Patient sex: F
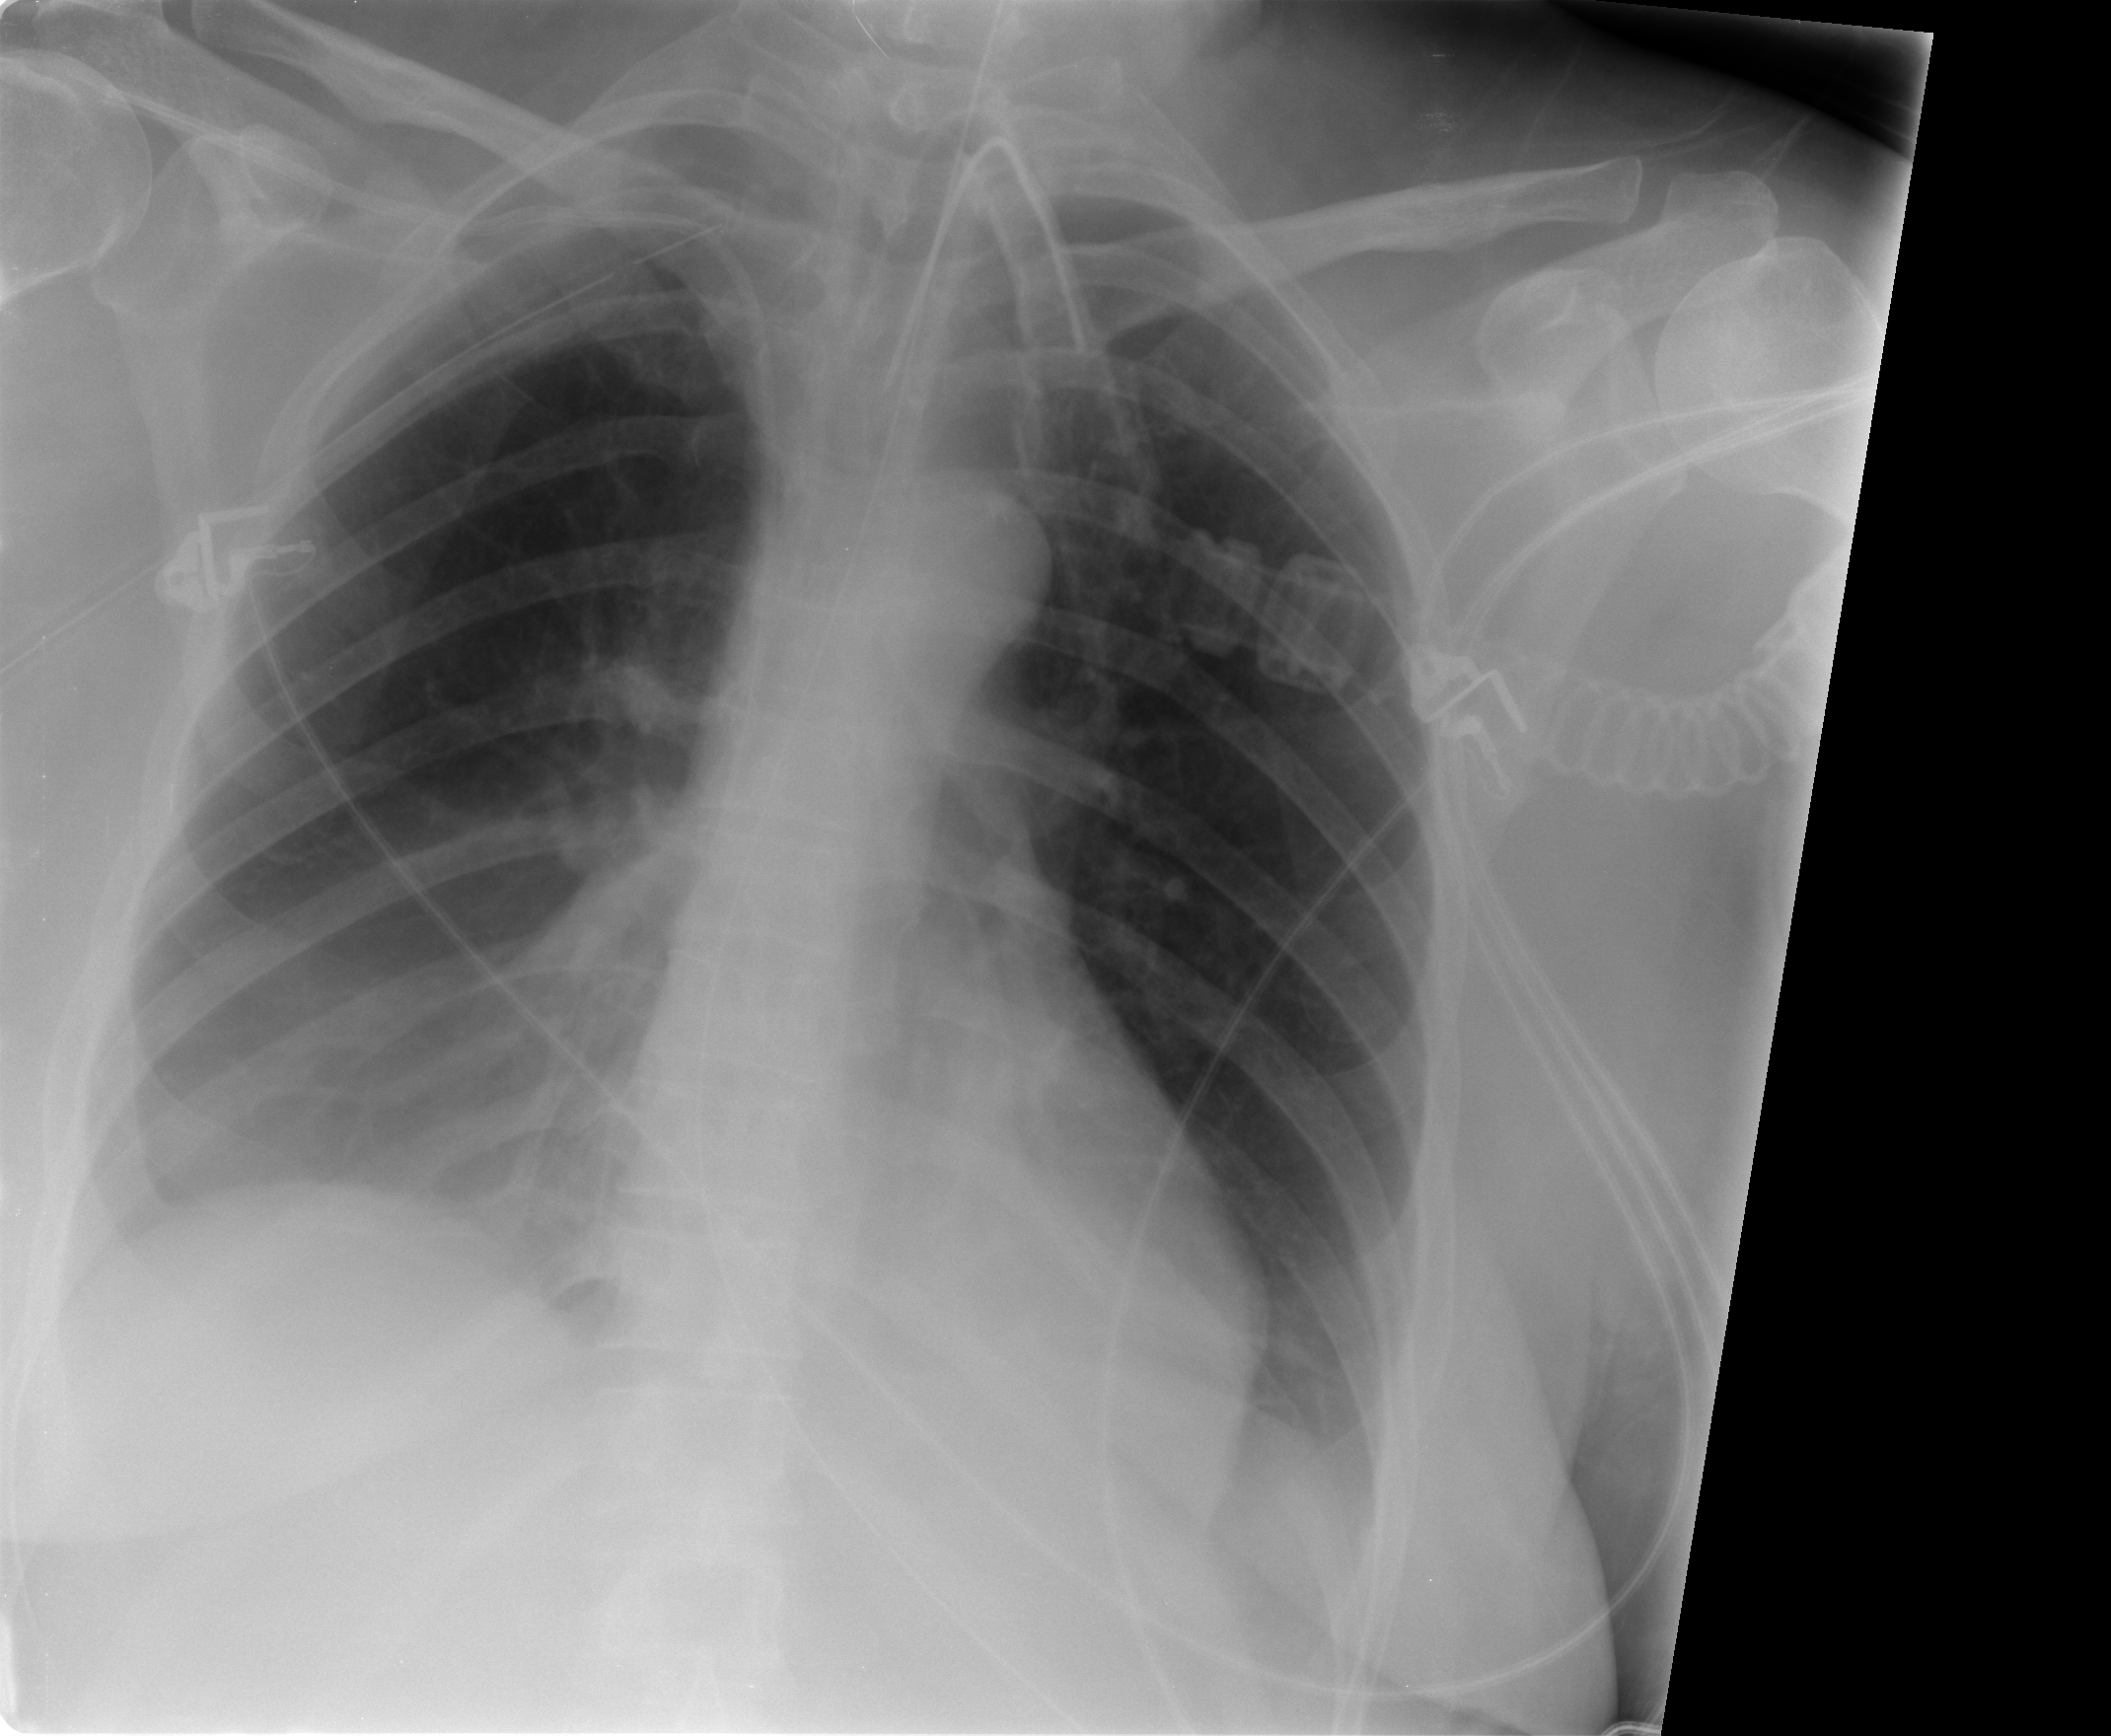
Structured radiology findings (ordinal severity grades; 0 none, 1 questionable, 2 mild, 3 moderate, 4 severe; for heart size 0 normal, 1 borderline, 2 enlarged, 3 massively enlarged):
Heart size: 0
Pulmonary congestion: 0
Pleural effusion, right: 2
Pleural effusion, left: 2
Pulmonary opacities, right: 0
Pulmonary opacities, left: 0
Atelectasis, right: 2
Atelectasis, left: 0